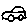
Label: car